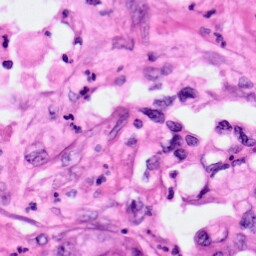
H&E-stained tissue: Pancreatic